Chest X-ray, AP view. Patient: 31 years old, sex M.
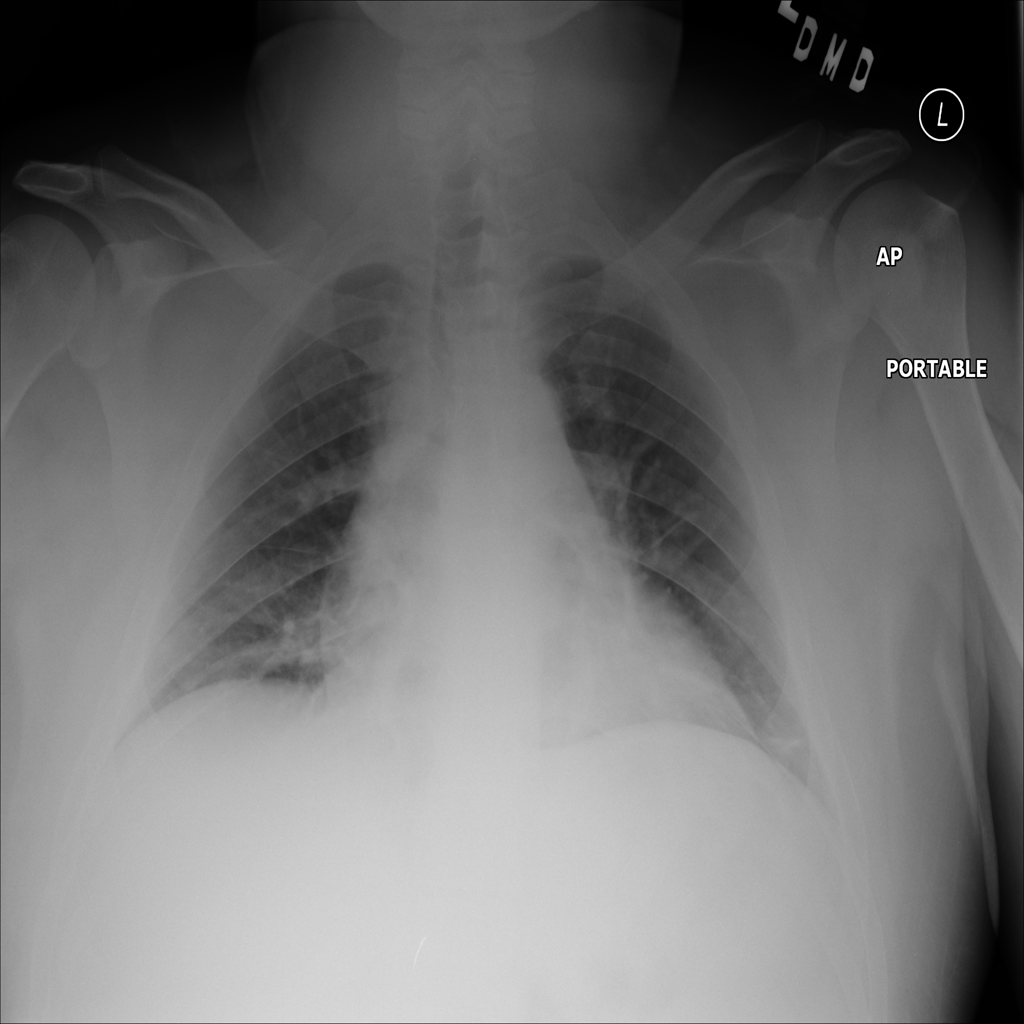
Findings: Atelectasis, Infiltration